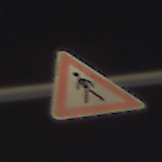
Verkehrszeichen: FussgaengerRechts
Umgebung: Outdoor, Urban
Tageszeit: Night
Wetter: PartlyCloudy
Licht: Artificial
Jahreszeit: NotSpecified
Kontrast: HighContrast